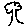
Label: tree